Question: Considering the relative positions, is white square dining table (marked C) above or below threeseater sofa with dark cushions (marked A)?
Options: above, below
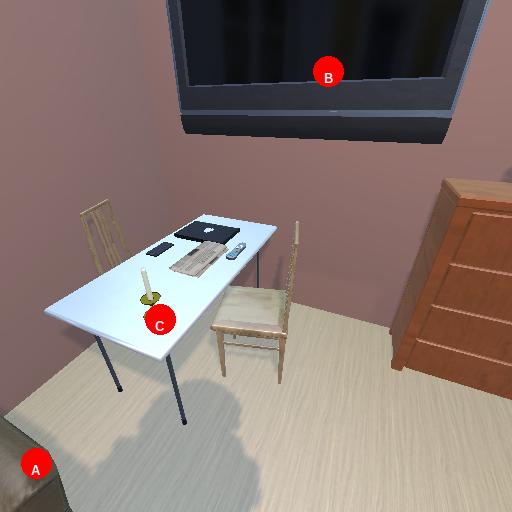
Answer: above